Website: lowes
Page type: customer-info-address
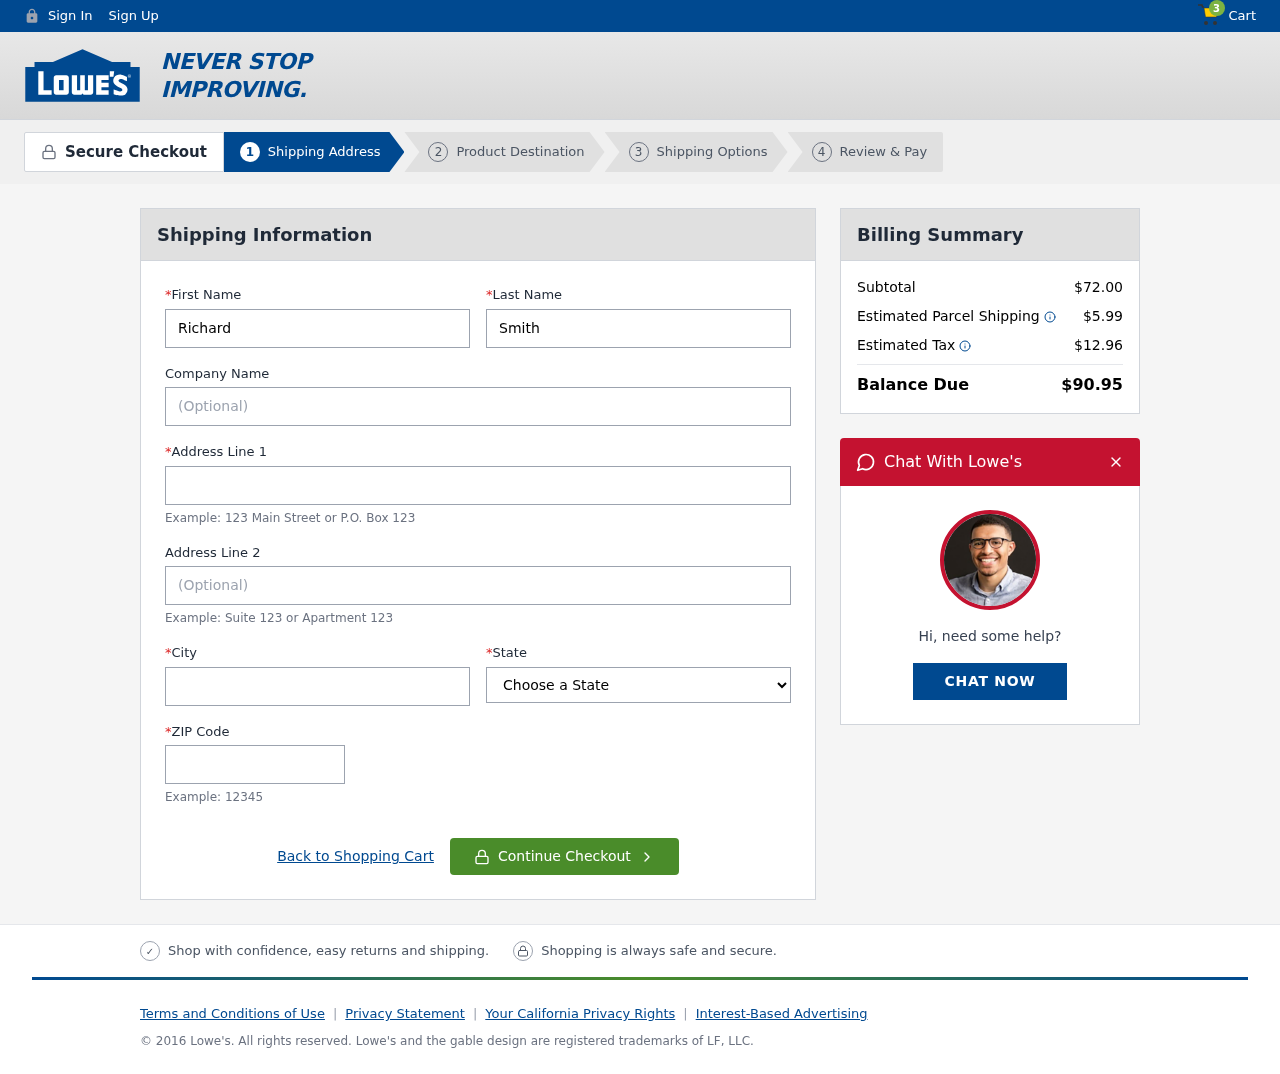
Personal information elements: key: PII_CITY
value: North Donaldmouth
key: PII_FIRSTNAME
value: Richard
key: PII_LASTNAME
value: Smith
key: PII_POSTCODE
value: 58155
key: PII_STATE
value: Alaska
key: PII_STREET
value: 14042 Johnson Fields Apt. 779
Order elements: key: ORDER_NUM_ITEMS
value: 3
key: ORDER_SUBTOTAL
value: $72.00
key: ORDER_SHIPPING_COST
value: $5.99
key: ORDER_TAX
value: $12.96
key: ORDER_TOTAL
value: $90.95